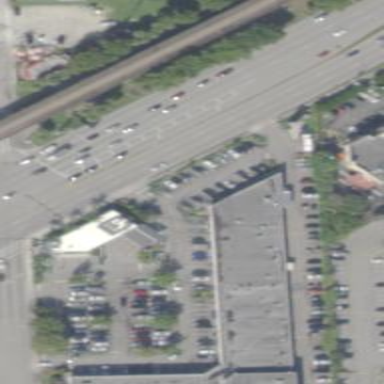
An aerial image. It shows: Retail building.